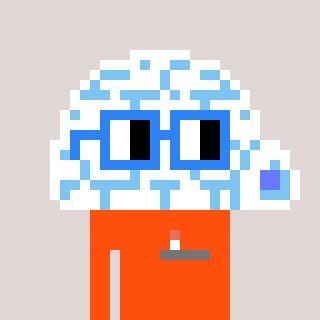
a pixel art character with square blue glasses, a igloo-shaped head and a orange-colored body on a warm background